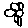
Label: flower